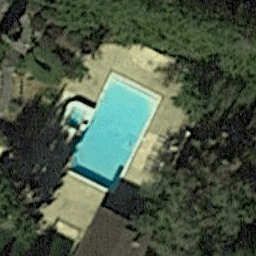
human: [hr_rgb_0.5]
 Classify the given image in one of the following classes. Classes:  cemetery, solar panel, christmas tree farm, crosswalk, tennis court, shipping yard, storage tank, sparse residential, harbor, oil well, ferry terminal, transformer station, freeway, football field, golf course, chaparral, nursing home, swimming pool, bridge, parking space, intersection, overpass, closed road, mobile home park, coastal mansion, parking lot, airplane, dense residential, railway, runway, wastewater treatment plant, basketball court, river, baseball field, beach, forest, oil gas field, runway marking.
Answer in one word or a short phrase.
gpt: swimming pool